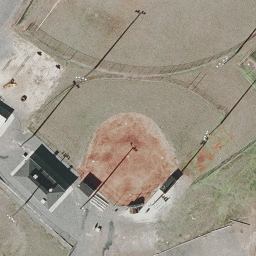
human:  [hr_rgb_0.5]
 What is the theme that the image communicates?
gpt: baseball diamond